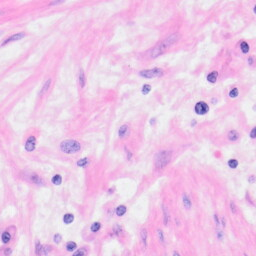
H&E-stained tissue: Kidney